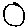
Label: circle